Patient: sex F, age 37
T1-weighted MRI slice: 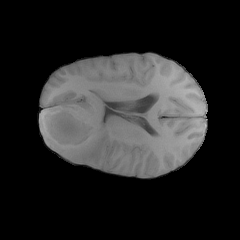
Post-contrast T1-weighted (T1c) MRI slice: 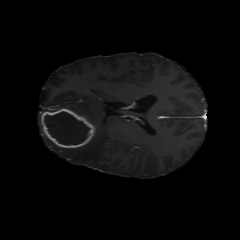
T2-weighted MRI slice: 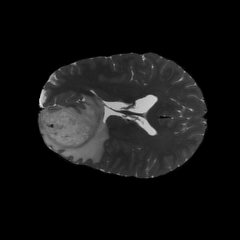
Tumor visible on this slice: yes
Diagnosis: Glioblastoma, IDH-wildtype
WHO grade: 4